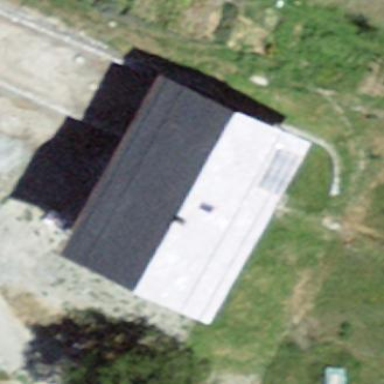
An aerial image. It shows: Detached building with gabled roof.